Field crop: maize
Growth stage: 2
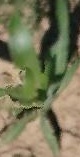
Species: maize